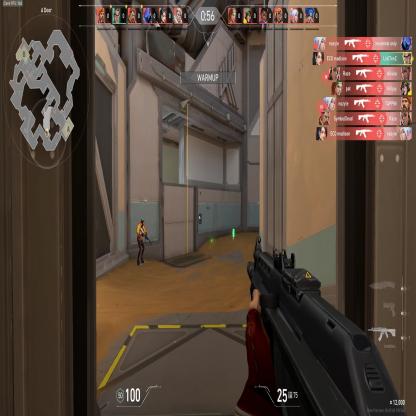
Label: enemy